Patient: sex F, age 71
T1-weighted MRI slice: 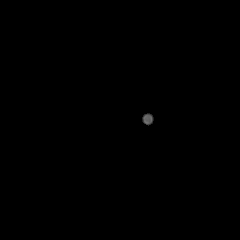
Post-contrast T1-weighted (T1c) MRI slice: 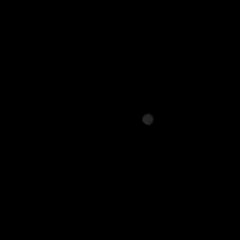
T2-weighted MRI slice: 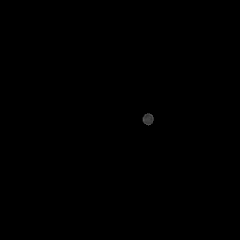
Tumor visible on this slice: no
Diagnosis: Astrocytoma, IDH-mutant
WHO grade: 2